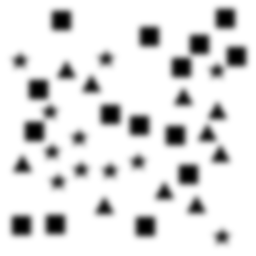
Squares: 15
Triangles: 10
Stars: 11
Total shapes: 36